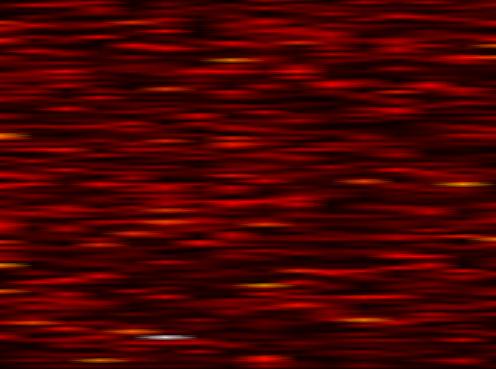
Label: UFMC